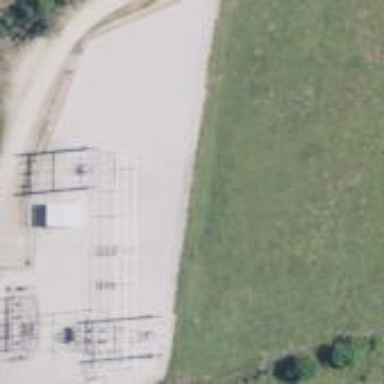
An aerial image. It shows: Outdoor power substation surrounded by fence. The substation operates at the distribution level.